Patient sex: M
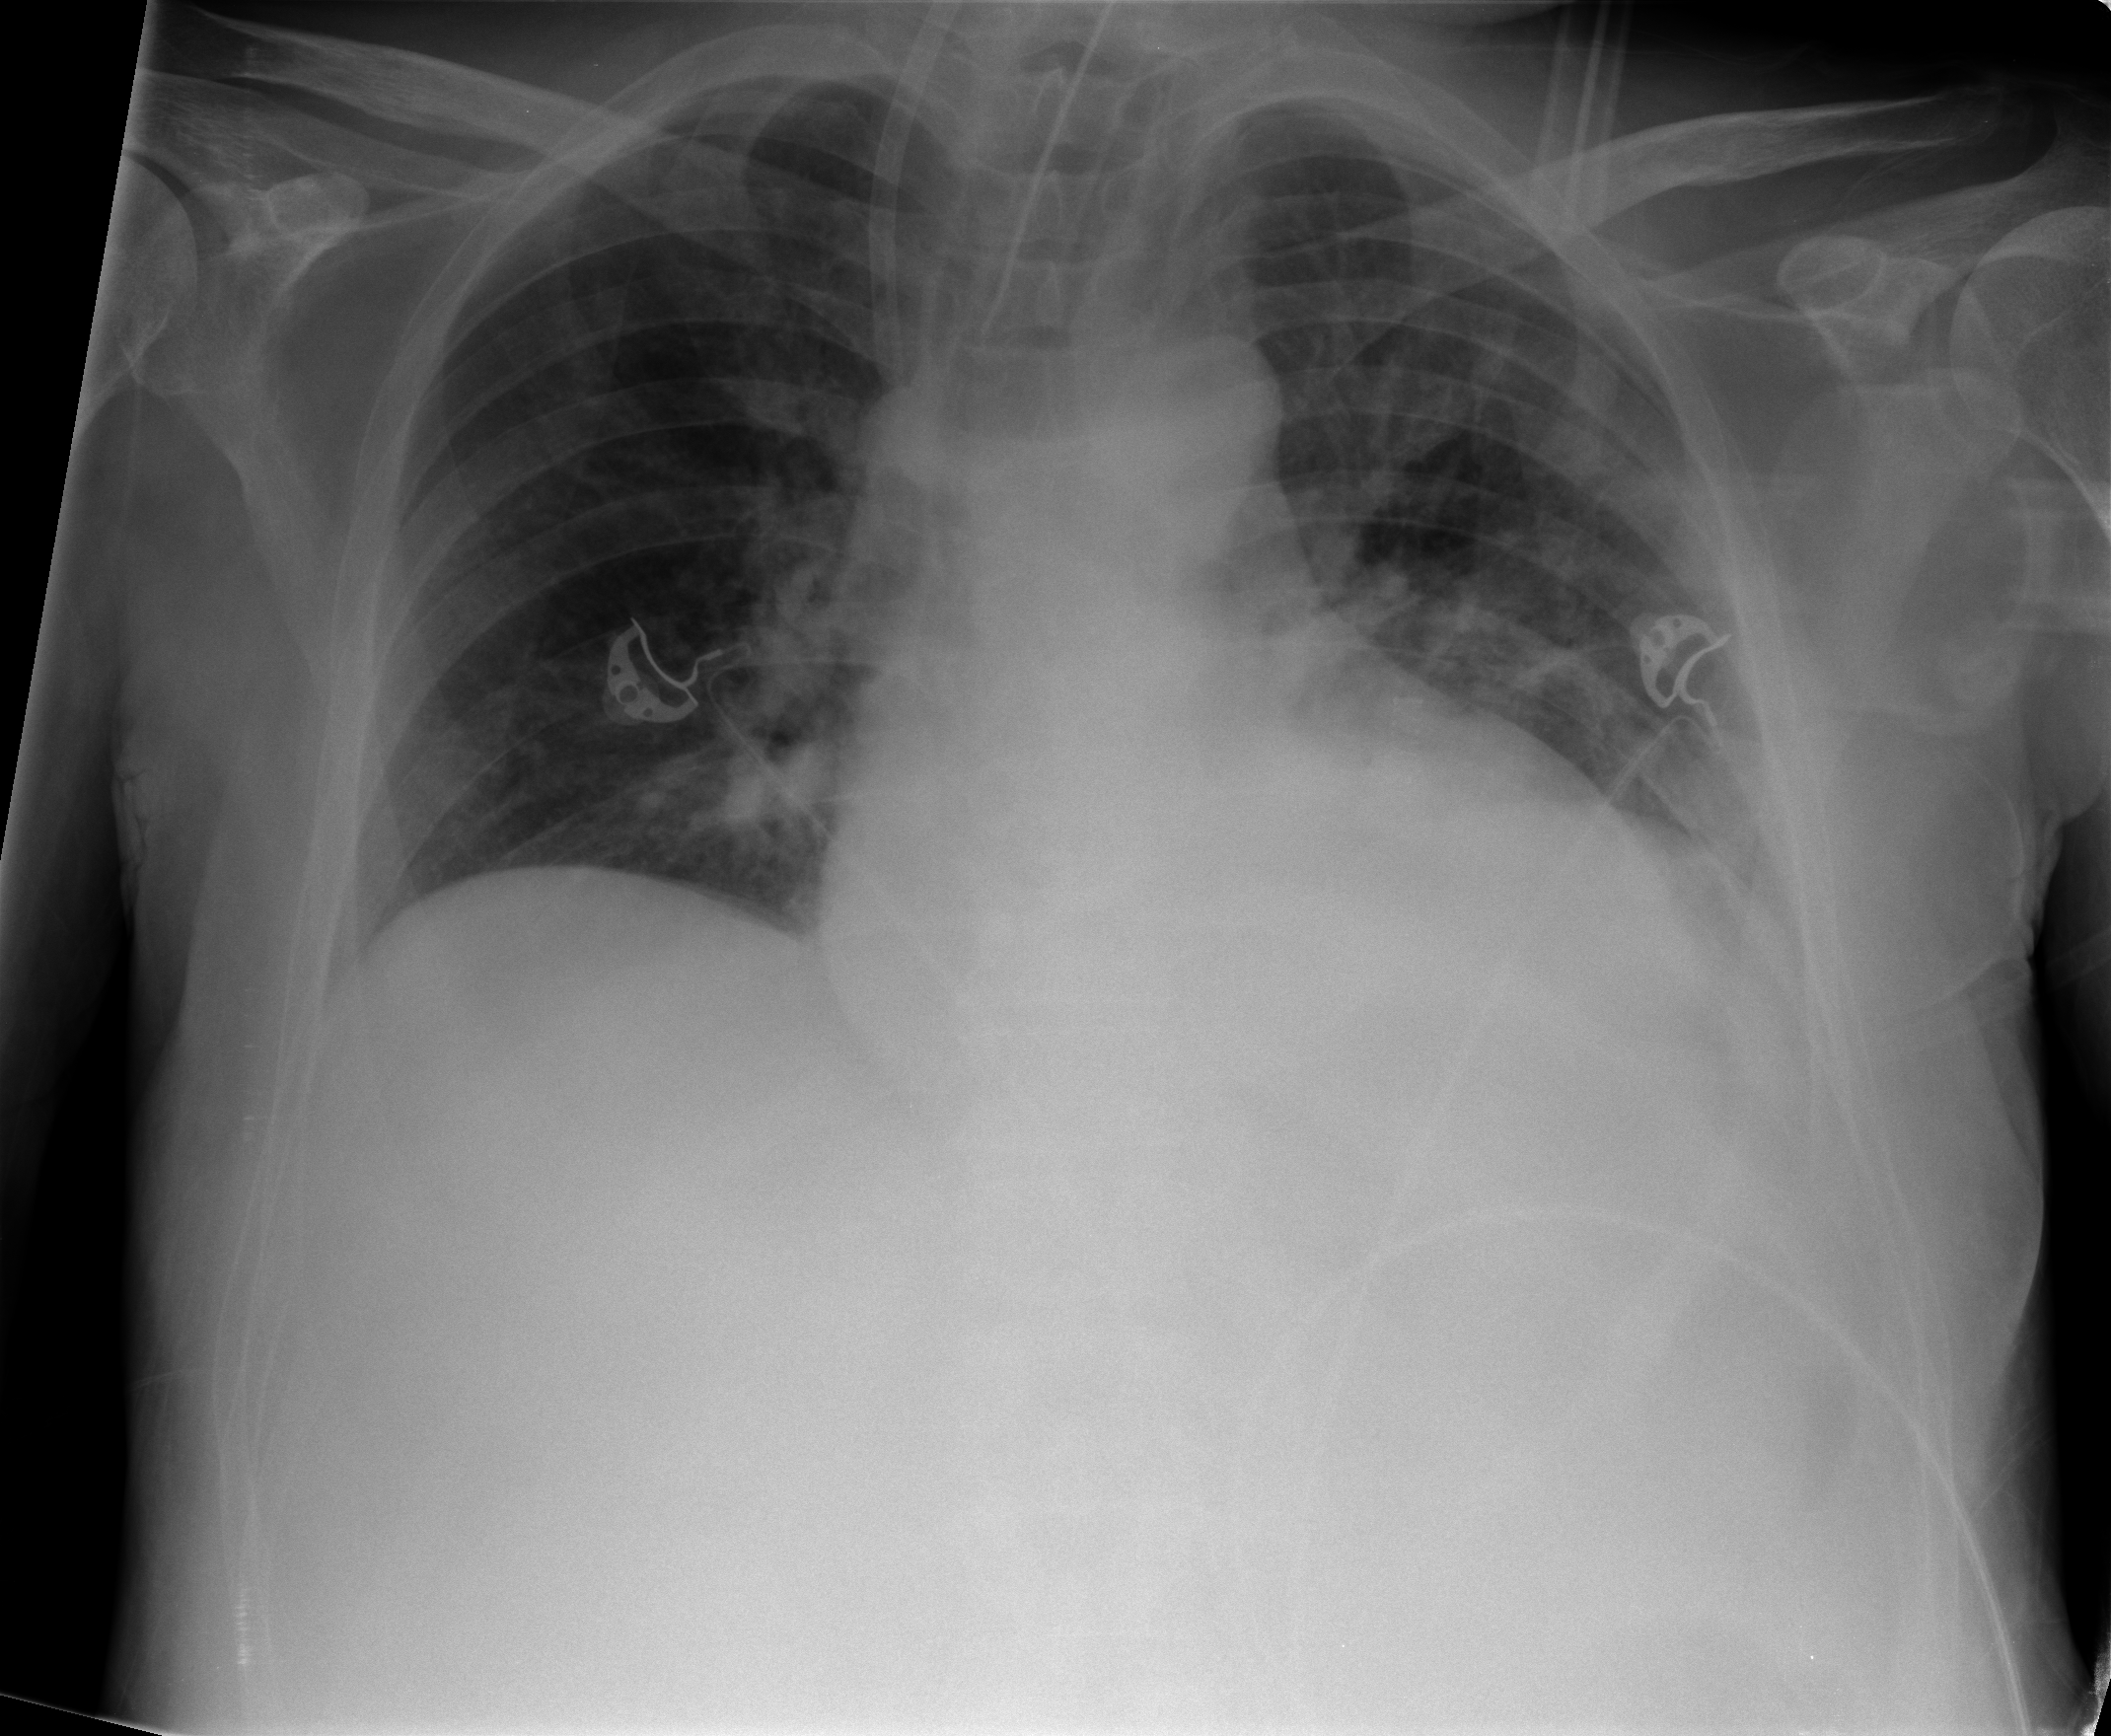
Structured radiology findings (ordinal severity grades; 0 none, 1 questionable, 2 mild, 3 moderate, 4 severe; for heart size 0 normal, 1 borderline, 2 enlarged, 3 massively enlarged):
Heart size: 2
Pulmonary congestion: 0
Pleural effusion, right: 0
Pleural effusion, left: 0
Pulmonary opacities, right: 0
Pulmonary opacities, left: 2
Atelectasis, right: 0
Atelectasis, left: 1